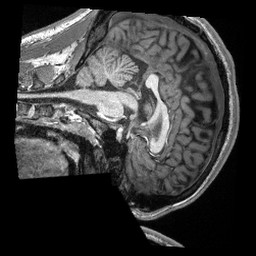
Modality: T1w
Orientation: sagittal
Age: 20
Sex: male
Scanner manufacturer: siemens
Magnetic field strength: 3 T
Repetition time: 2.3 s
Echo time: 0.00308 s